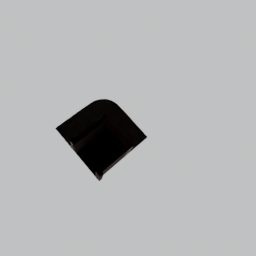
Label: architecture